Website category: university
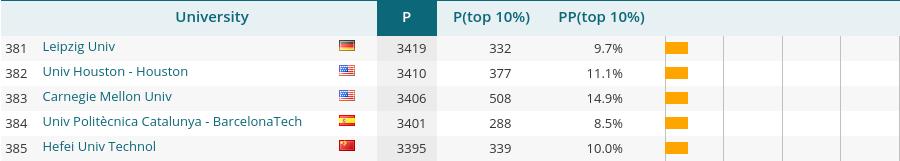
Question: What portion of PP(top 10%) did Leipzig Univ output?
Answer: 9.7%

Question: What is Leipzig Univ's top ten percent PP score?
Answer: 9.7%

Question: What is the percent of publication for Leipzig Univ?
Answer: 9.7%

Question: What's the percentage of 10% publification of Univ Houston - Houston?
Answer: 11.1%

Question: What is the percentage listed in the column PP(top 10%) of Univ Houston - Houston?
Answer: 11.1%

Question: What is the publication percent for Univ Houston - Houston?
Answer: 11.1%

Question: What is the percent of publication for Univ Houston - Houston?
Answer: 11.1%

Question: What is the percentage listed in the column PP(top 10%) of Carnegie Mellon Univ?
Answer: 14.9%

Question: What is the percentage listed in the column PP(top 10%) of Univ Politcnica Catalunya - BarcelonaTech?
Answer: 8.5%

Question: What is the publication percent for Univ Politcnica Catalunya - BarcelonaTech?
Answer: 8.5%

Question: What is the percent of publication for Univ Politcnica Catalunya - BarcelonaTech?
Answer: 8.5%

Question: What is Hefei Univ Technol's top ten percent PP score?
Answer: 10.0%

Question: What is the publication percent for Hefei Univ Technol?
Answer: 10.0%

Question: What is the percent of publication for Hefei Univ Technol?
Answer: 10.0%

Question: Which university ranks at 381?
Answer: Leipzig Univ

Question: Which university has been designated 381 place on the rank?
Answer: Leipzig Univ

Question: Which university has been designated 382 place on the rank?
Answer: Univ Houston - Houston

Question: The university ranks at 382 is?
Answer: Univ Houston - Houston

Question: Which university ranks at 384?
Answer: Univ Politcnica Catalunya - BarcelonaTech

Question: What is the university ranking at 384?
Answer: Univ Politcnica Catalunya - BarcelonaTech

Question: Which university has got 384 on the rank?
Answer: Univ Politcnica Catalunya - BarcelonaTech

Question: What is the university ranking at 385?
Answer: Hefei Univ Technol

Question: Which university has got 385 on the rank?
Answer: Hefei Univ Technol

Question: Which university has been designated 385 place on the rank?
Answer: Hefei Univ Technol

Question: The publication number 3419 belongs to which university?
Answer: Leipzig Univ

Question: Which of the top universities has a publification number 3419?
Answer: Leipzig Univ

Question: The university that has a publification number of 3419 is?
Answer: Leipzig Univ

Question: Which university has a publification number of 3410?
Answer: Univ Houston - Houston

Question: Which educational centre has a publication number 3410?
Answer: Univ Houston - Houston

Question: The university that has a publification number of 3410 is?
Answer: Univ Houston - Houston

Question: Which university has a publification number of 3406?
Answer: Carnegie Mellon Univ

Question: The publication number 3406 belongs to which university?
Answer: Carnegie Mellon Univ

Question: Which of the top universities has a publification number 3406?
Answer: Carnegie Mellon Univ

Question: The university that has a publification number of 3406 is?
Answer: Carnegie Mellon Univ

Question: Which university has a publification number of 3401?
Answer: Univ Politcnica Catalunya - BarcelonaTech

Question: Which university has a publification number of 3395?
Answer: Hefei Univ Technol

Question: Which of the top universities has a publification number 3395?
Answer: Hefei Univ Technol

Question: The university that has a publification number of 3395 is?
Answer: Hefei Univ Technol

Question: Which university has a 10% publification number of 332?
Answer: Leipzig Univ

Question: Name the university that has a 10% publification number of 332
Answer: Leipzig Univ

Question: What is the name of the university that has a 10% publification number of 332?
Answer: Leipzig Univ

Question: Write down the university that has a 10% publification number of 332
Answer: Leipzig Univ

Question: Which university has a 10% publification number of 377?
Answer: Univ Houston - Houston

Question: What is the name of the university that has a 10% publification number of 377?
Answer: Univ Houston - Houston

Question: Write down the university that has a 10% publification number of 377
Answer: Univ Houston - Houston

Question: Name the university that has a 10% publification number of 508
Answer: Carnegie Mellon Univ

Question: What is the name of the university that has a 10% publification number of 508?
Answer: Carnegie Mellon Univ

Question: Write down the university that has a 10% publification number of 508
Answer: Carnegie Mellon Univ

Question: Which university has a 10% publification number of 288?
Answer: Univ Politcnica Catalunya - BarcelonaTech

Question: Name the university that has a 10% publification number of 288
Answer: Univ Politcnica Catalunya - BarcelonaTech

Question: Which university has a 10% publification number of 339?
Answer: Hefei Univ Technol